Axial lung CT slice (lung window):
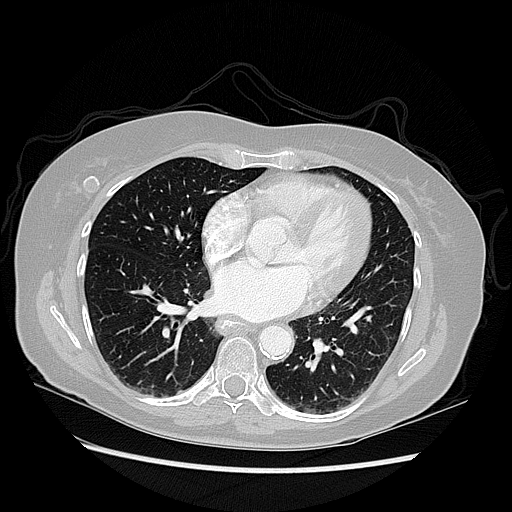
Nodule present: no